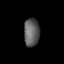
Tissue: lung
Cell type: Others
Senescence score: 0.5768
Nuclear area (px): 434
Mean DAPI intensity: 93.171